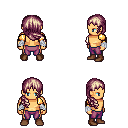
a pixel art fantasy rpg character, male body template, human, tanned skin, gold arm armor, magenta pants, white blonde right-swept hairstyle, white cloth bandages, brown shoes, four views (front, back, left, right), 2x2 character sprite sheet, small pixel art, hard edges, no anti-aliasing